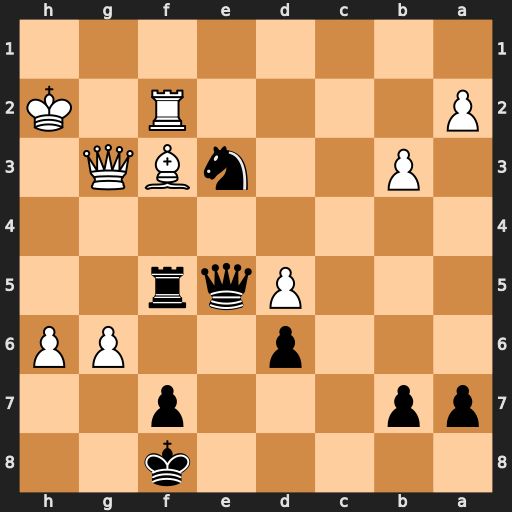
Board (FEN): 5k2/pp3p2/3p2PP/3Pqr2/8/1P2nBQ1/P4R1K/8
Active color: b
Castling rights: -
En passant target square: -
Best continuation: Ng4+ Bxg4 Rxf2+